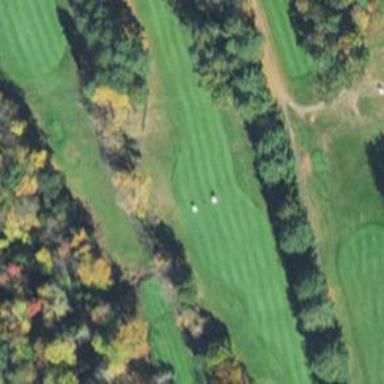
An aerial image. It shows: Path for both road and golf.